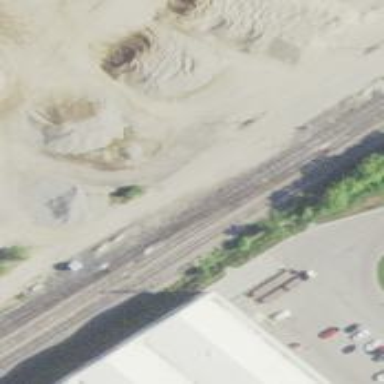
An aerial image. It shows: Railway siding with rails.